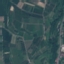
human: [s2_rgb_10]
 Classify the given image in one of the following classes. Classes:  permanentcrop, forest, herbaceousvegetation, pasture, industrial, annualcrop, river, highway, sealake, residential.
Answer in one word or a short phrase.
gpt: PermanentCrop